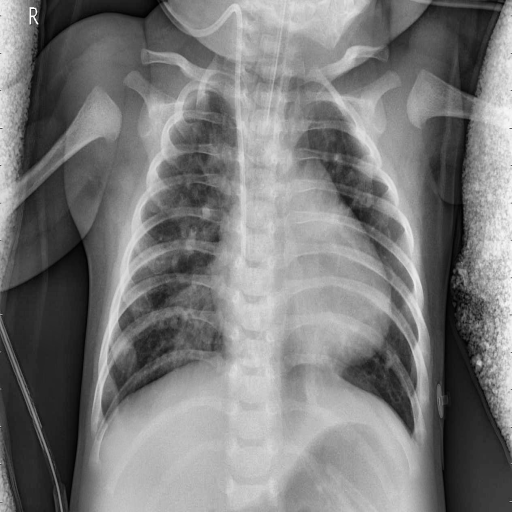
Finding: PNEUMONIA